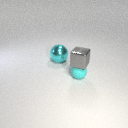
small gray metal cube above small cyan rubber sphere